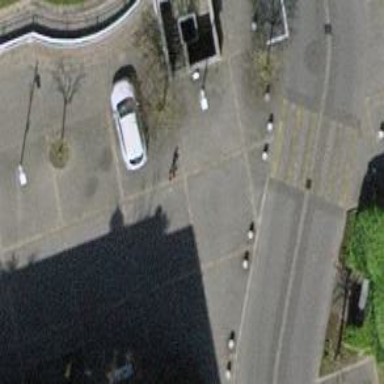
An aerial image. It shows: Bollard.